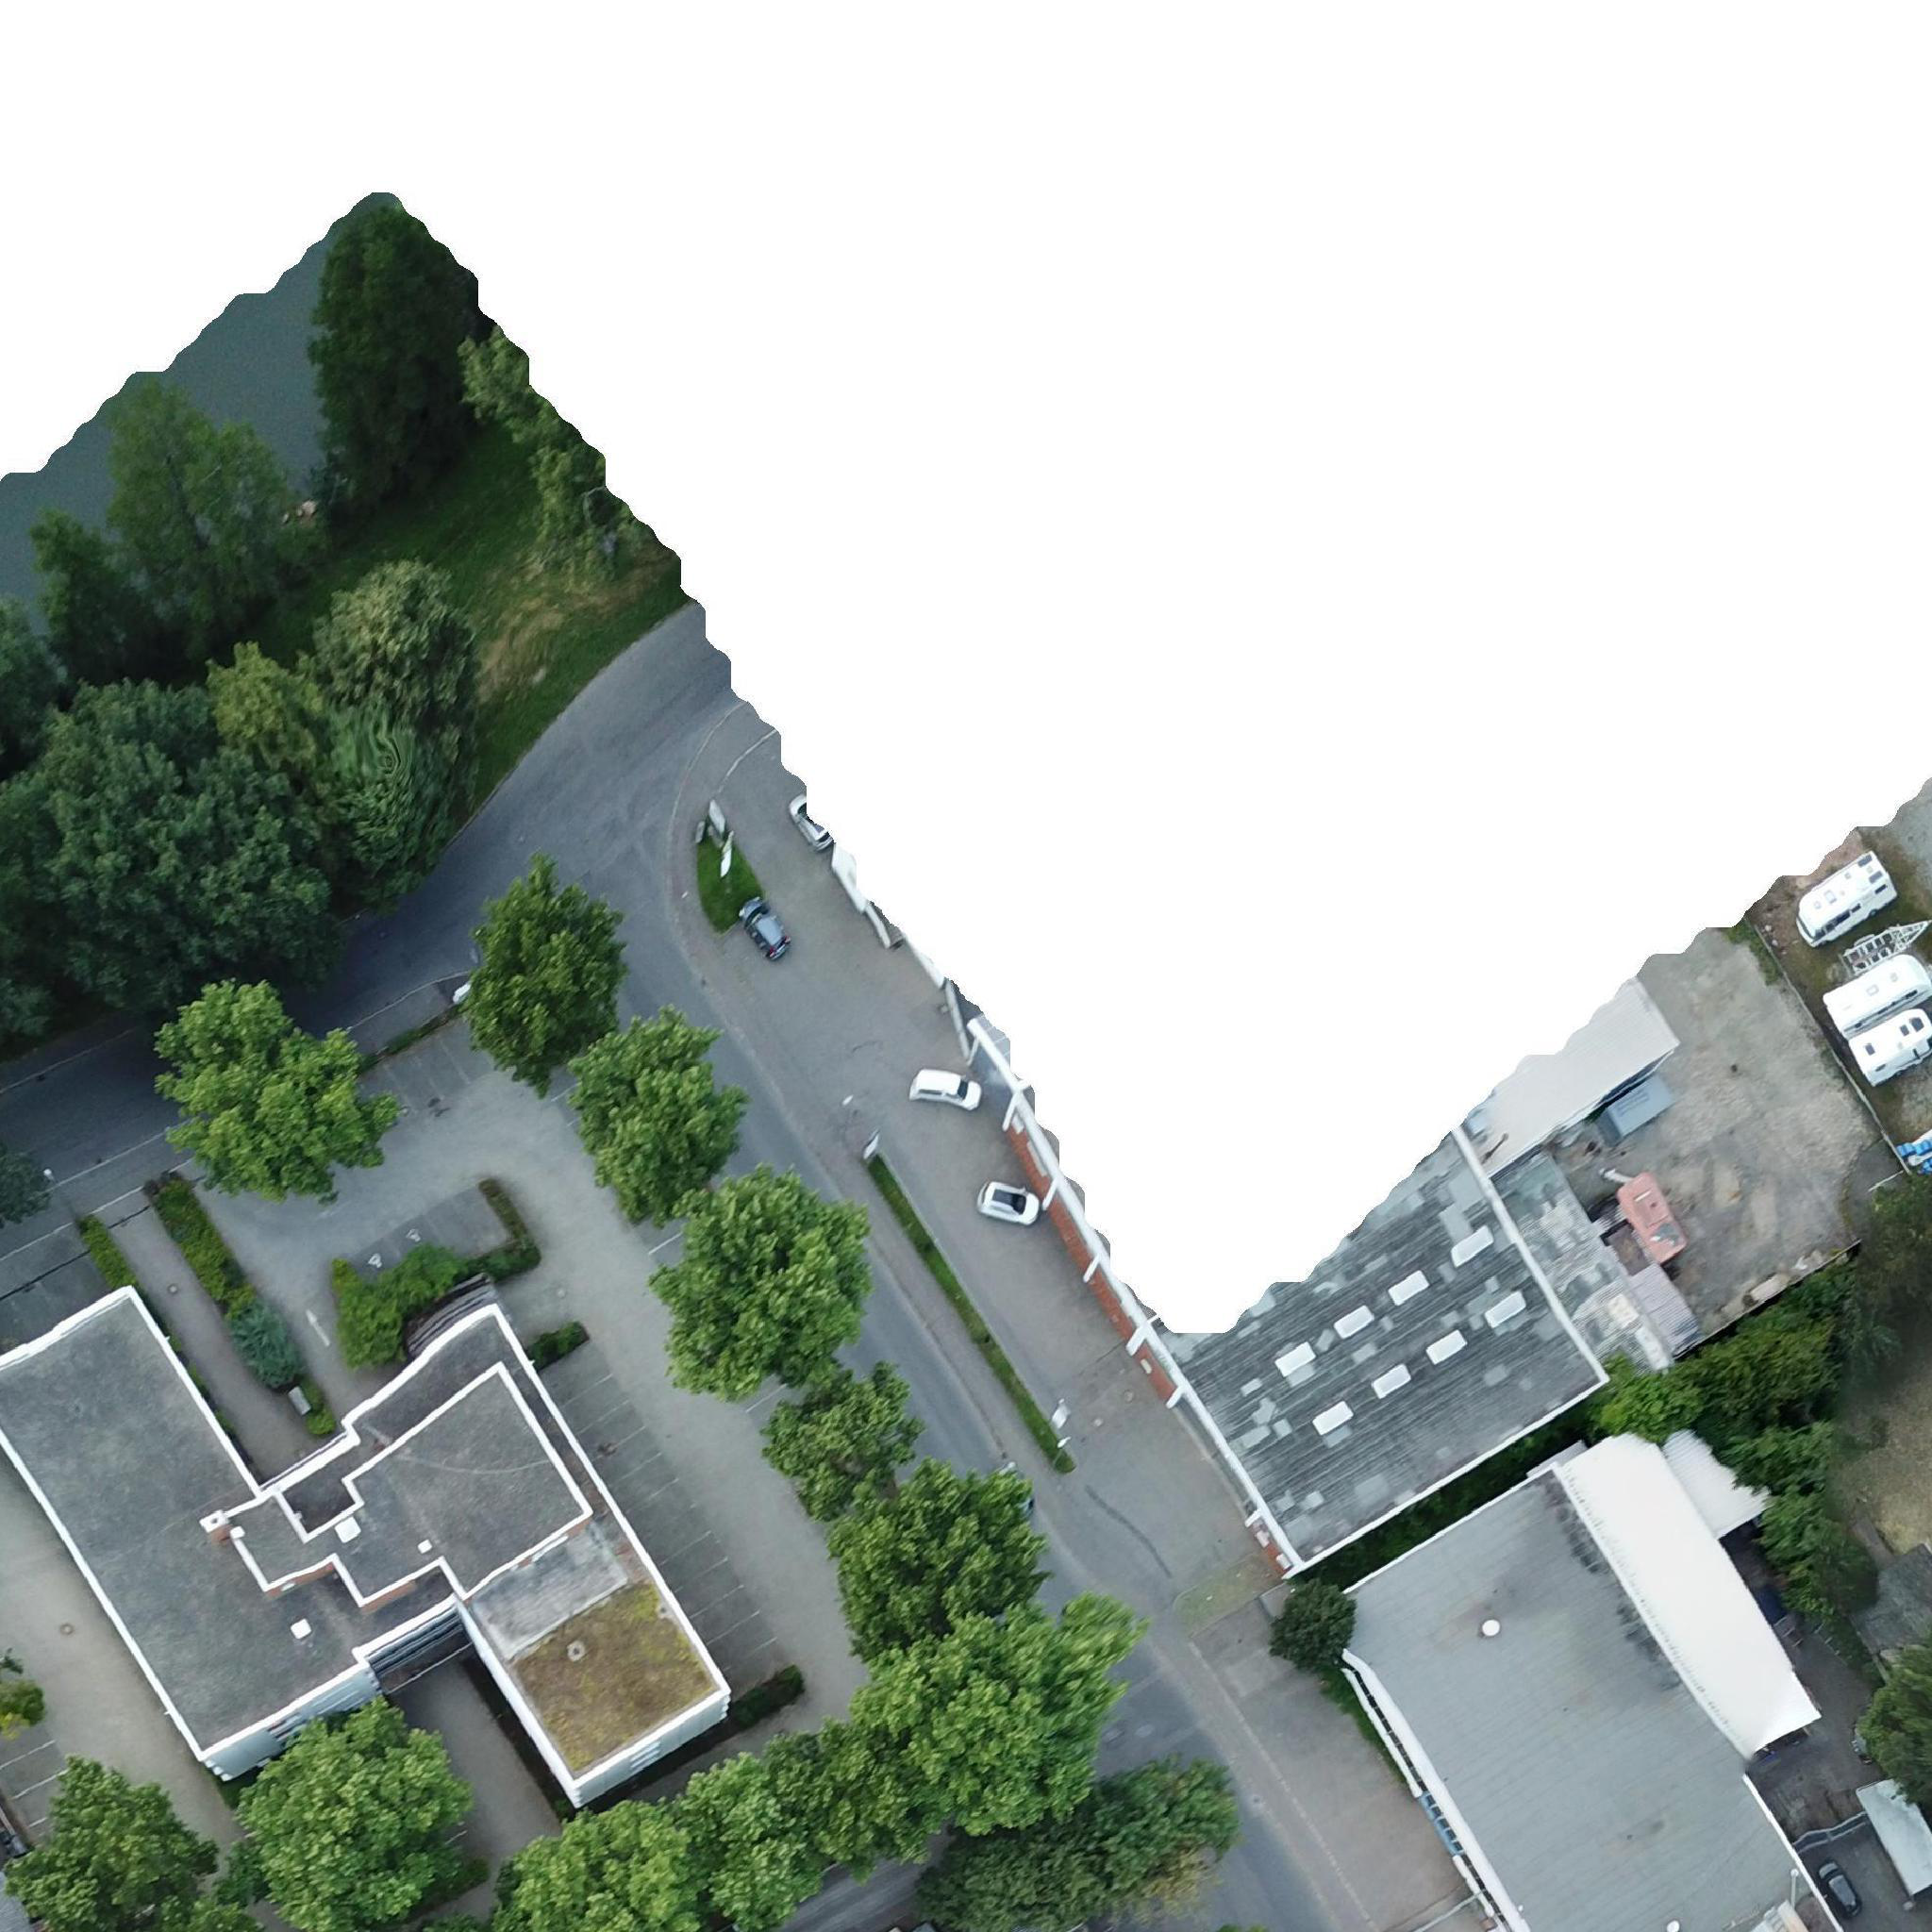
Biome: Western European broadleaf forests